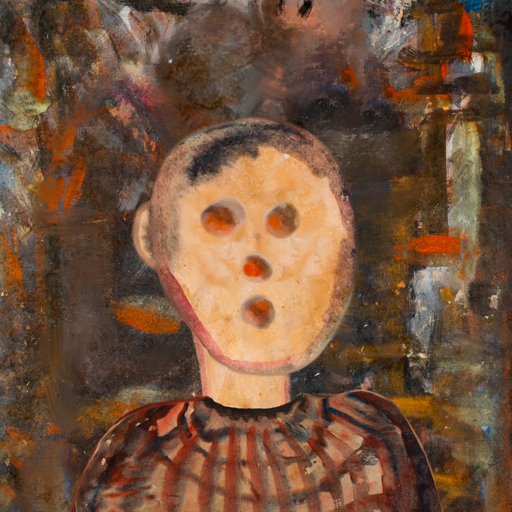
Background: GypsyQueen, Head And Neck Front: Childish, Face Front: Rupkatha, Bust: Orphan, Hair Front: Blank, Head Accessory: Blank, Second Necklace: Blank, Necklace: Blank, Baby: Blank